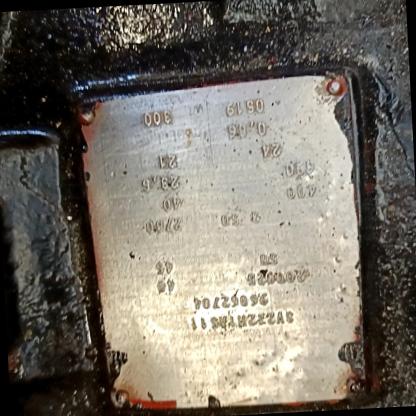
Klasa: tabliczka-znamionowa